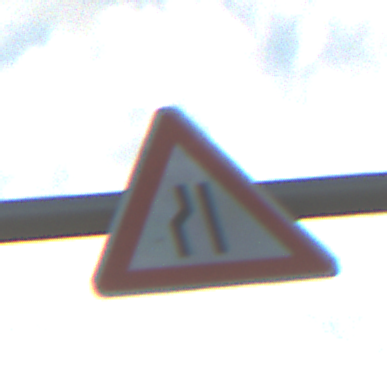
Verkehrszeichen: EinseitigVerengteFahrbahnLinks
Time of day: SunriseSunset
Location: Outdoor (RoadRail)
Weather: PartlyCloudy
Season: NotSpecified
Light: Natural